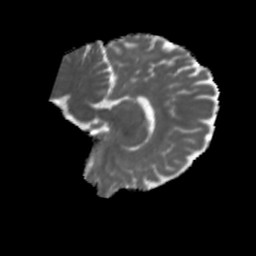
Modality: MD
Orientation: sagittal
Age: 36
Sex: female
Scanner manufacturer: siemens
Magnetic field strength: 3 T
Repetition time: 5.47 s
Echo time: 0.0854 s